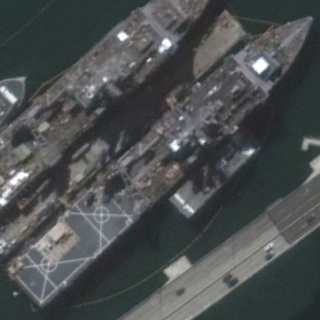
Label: combat